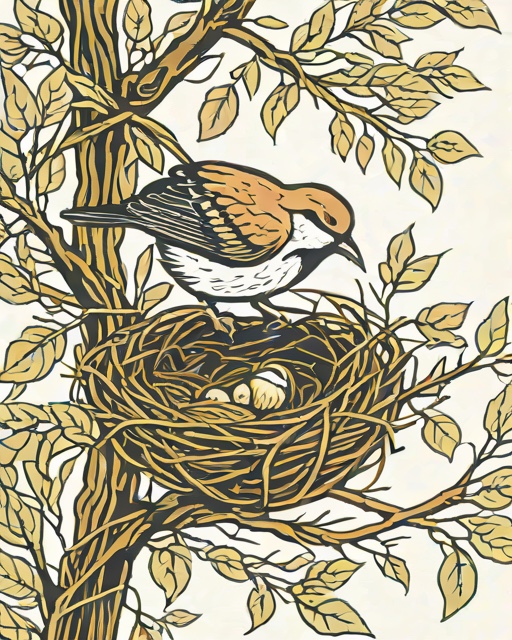
Category: Spring